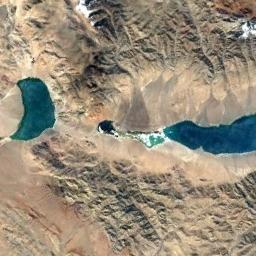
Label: lake